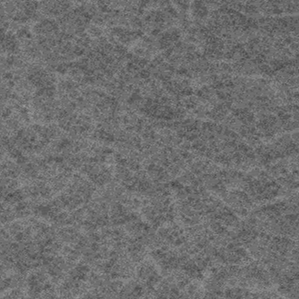
Label: frost